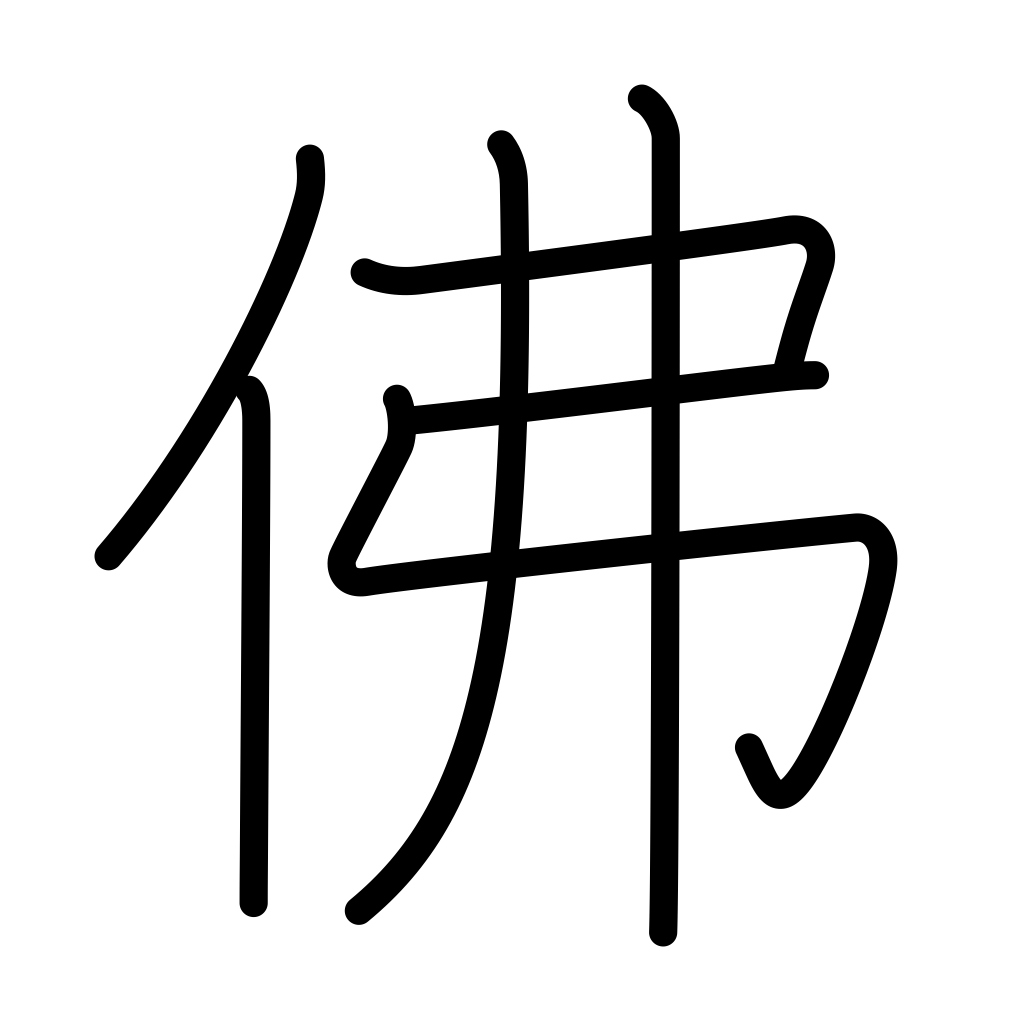
Meaning: France